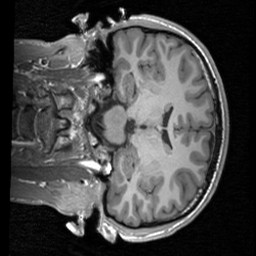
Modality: T1w
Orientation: coronal
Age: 20
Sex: male
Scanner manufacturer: siemens
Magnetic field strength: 3 T
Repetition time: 1.9 s
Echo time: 0.00226 s